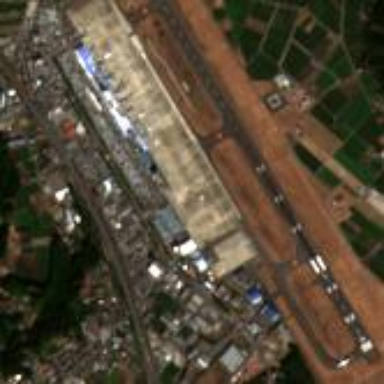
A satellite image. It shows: Apron at the airport.